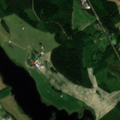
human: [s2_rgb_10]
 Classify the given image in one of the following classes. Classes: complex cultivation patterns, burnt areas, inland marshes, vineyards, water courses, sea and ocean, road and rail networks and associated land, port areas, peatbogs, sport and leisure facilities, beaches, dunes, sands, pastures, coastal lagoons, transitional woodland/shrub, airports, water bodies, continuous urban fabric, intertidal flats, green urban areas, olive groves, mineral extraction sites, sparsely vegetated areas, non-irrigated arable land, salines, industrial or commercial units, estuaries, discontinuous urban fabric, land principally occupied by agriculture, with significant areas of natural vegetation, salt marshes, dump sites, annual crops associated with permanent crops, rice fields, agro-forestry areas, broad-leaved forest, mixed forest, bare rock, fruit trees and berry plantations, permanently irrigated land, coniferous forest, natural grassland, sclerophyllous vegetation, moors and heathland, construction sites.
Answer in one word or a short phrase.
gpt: land principally occupied by agriculture, with significant areas of natural vegetation, coniferous forest, mixed forest, water bodies